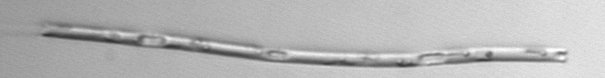
Label: Eucampia_morphytype1